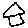
Label: house